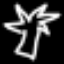
Label: palm tree